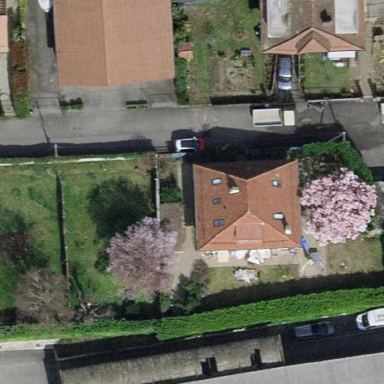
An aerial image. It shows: Garden enclosed by fence.